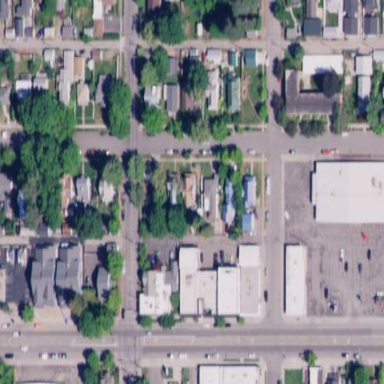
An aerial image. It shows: Sidewalk.